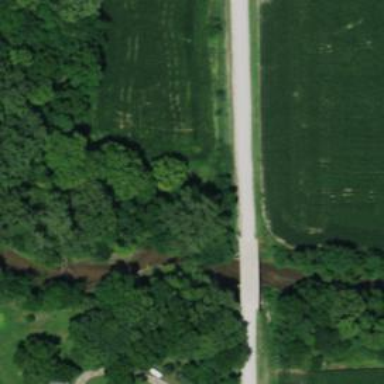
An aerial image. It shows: Unclassified road on bridge.